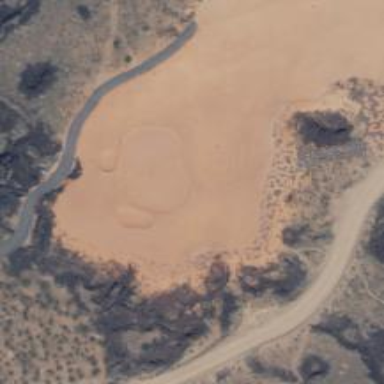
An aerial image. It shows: Golf hole.